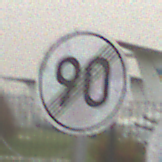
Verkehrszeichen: EndeGeschwindigkeit90
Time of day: MorningAfternoon
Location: Outdoor (Suburban)
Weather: Overcast
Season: NotSpecified
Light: Natural